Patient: sex M, age 53
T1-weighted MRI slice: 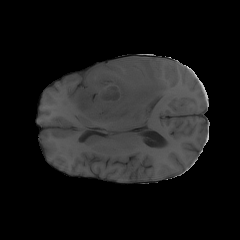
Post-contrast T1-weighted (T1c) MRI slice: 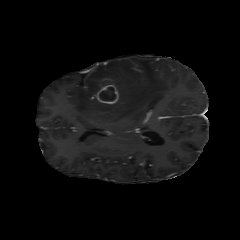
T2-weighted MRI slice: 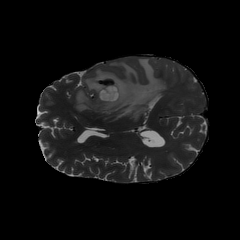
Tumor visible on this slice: yes
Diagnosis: Glioblastoma, IDH-wildtype
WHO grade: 4